Question: I have a list that has a foreach loop and in every row I want to make a delete button that deletes the row.
I have an array of structs
'''
struct Lists{
var title : String
var id = UUID()
}
'''
and the array
'''
@State var list = [Lists]()
'''
and this is the list
'''
List{
ForEach(list, id : \.id ){ item in
NavigationLink(destination:DetailView(word:item.title)){
HStack {
Text(item.title)
Spacer()
Button(action: {
self.list.remove(at: 0)
}){
Text("x")
}
}
}
}
}
'''
I have set the 'remove(at:0)' zero because I don't know how to get the index in the for loop.
The list:

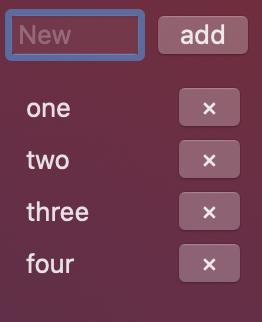
Answer: I usually think is easier to use a count number instead.. like this:
'''
List {
ForEach(0..<list.count, id : \.self ){ index in
NavigationLink(destination:DetailView(word: list[index].title)){
HStack {
Text(list[index].title)
Spacer()
Button(action: {
self.list.remove(at: index)
}){
Text("x")
}
}
}
}
}
'''